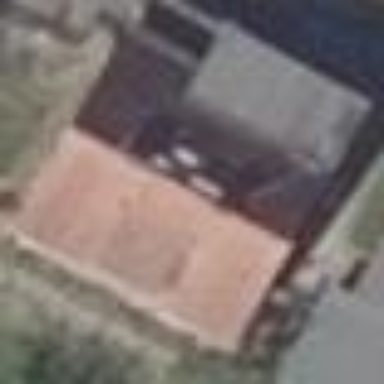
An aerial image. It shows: Detached building.